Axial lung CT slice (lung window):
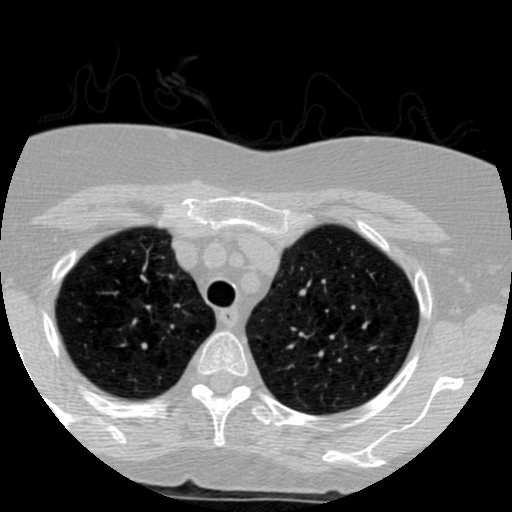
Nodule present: no